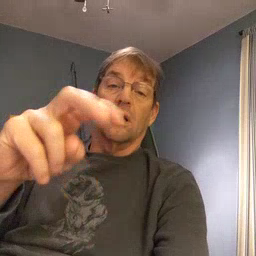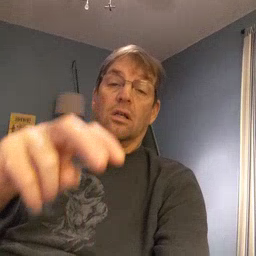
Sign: chair